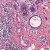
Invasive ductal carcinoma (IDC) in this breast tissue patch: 0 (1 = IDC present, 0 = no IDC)